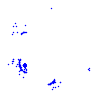
Particle: kaon